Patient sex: M
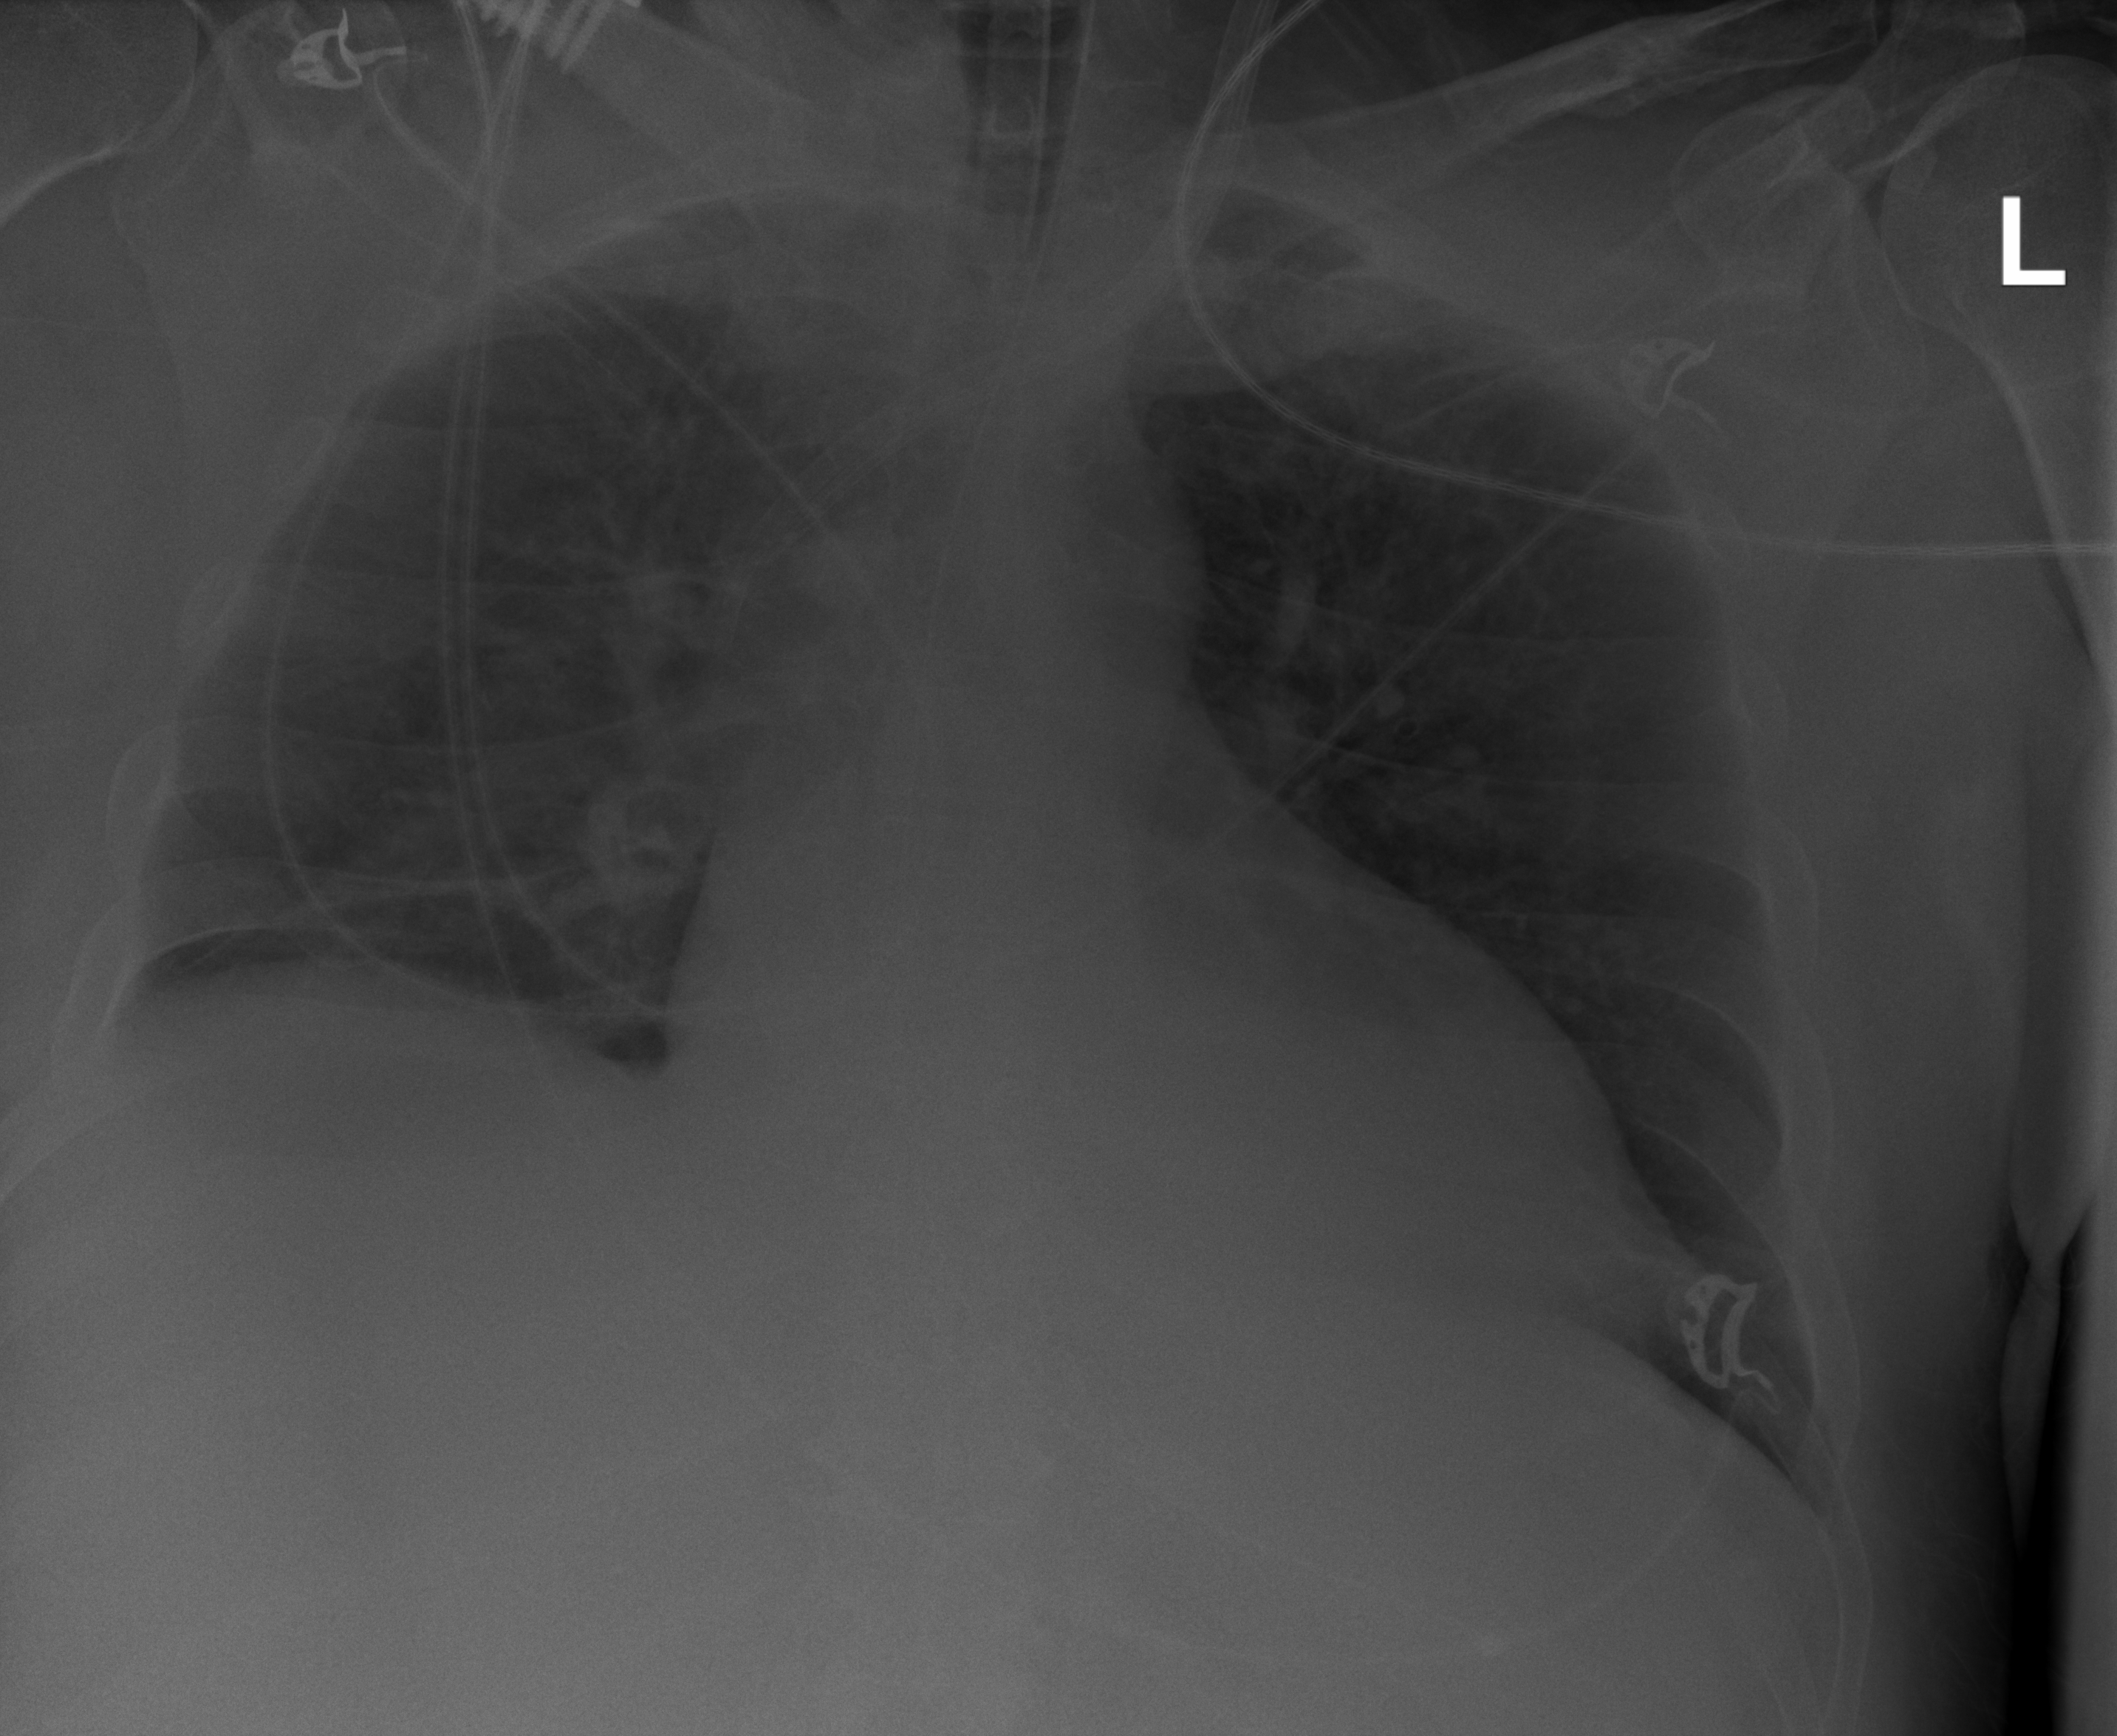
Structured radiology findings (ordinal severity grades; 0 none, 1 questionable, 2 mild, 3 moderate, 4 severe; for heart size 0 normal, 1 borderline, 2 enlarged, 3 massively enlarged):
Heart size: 2
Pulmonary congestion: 2
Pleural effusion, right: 0
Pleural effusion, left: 0
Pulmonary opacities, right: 2
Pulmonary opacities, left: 0
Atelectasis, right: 2
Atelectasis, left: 0